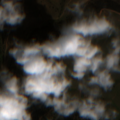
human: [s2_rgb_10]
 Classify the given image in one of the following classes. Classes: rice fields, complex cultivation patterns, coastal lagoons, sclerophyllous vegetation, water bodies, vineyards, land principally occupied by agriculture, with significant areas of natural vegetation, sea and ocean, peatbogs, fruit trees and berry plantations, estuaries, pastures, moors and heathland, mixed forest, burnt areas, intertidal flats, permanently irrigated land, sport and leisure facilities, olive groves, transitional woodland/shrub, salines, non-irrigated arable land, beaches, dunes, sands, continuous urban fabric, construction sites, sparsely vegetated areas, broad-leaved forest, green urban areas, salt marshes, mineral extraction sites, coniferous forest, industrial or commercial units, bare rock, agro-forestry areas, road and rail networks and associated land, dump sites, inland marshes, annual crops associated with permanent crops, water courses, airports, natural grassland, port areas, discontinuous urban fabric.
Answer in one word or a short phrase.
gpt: non-irrigated arable land, agro-forestry areas, transitional woodland/shrub